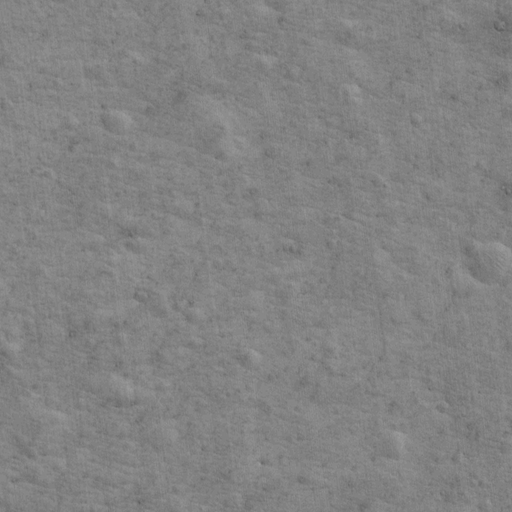
Classes present: Background